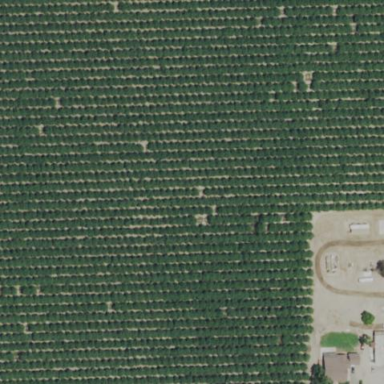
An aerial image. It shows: Orchard.